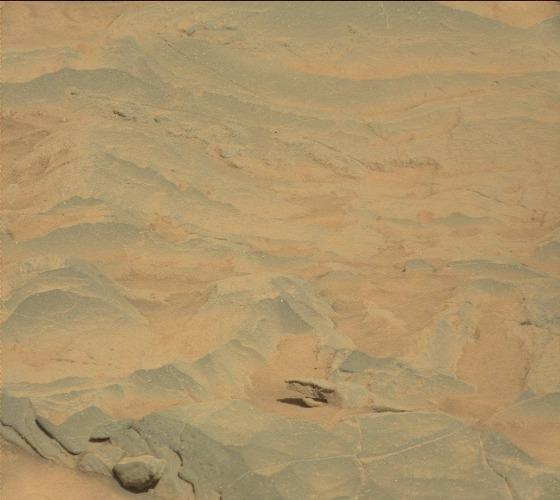
Terrain classes present: Bedrock, Rock, Shadow